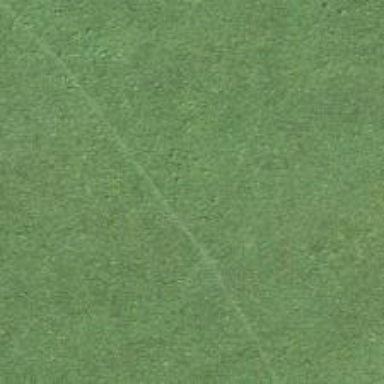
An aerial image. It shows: Grass path.